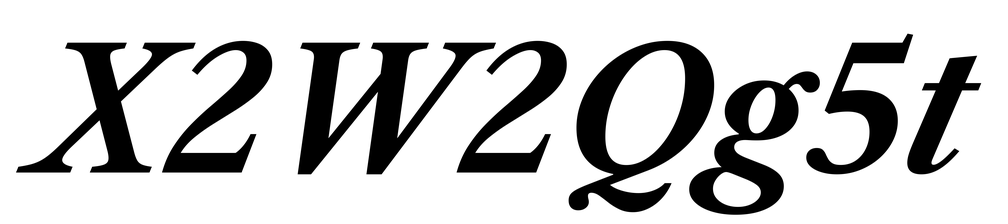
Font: LibreCaslonText-Italic_Bold_Italic